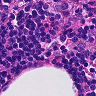
Metastatic tissue present: no